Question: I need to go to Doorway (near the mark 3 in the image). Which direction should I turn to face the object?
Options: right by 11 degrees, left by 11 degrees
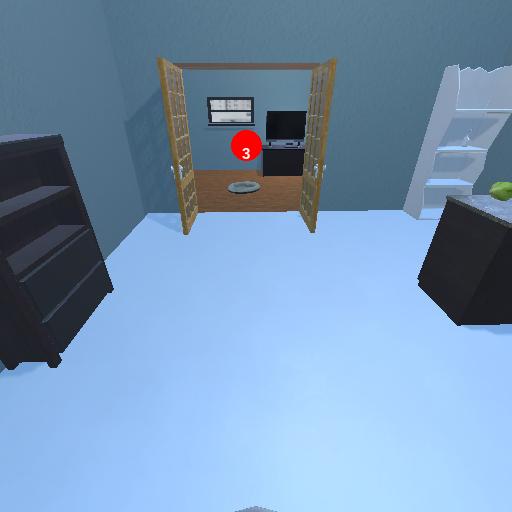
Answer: right by 11 degrees